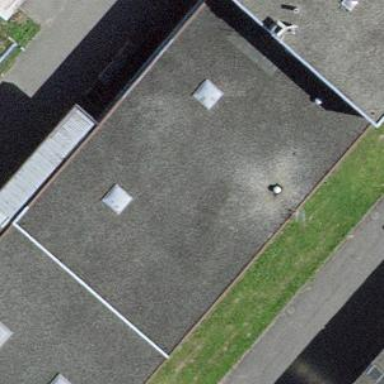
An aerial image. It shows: Commercial building.